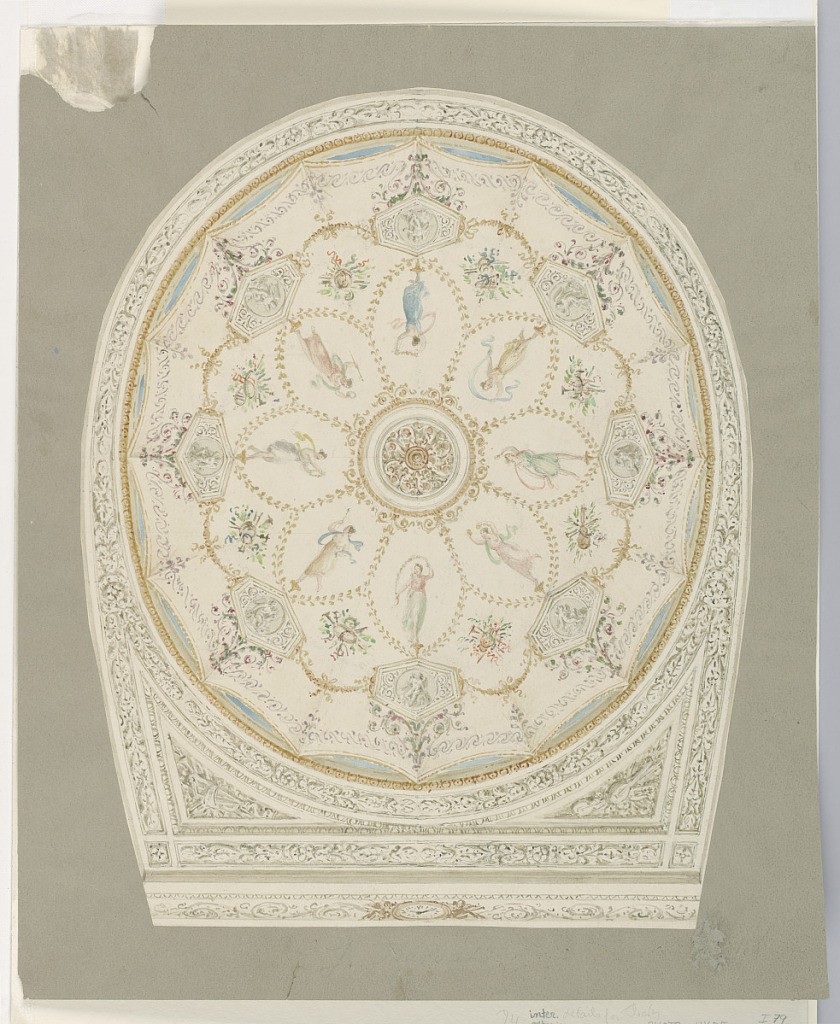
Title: Design for a Theater Ceiling
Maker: Giuseppe Borsato, Italian, 1770 - 1840
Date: ca. 1830
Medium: Pen and gray-brown ink, brush and watercolor, gold paint, graphite on paper
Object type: Drawing
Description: Vertical format design for a painted ceiling. Form of a horseshoe, with a base line. Inscribed is an oval, framed by mouldings. The scheme is that of an opening bordered by an attic, the central part of a blossom the eight leaves of which are outlined by garlands. In each panel is a figure of a dancing girl, supported by a pedestal in the shape of a blossom calix. Below those are hexagons with a central circular medallion with a winged putto. The hexagons are connected by festoons, above which are trophies. Part of the entablature below, with the dial of the clock.